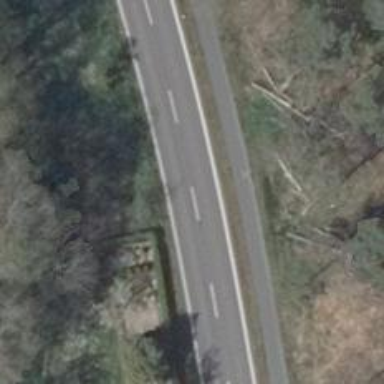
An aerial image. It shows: Secondary road with asphalt surface.